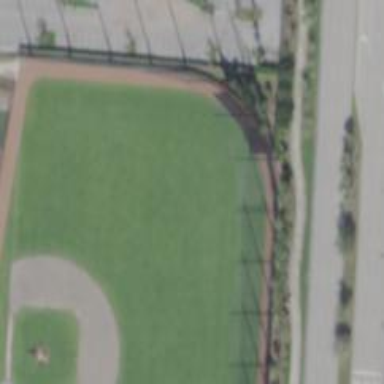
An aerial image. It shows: Baseball pitch for leisure and sports activities.